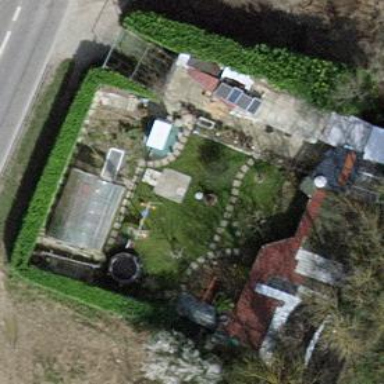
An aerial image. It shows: Garden area designated for leisure land.